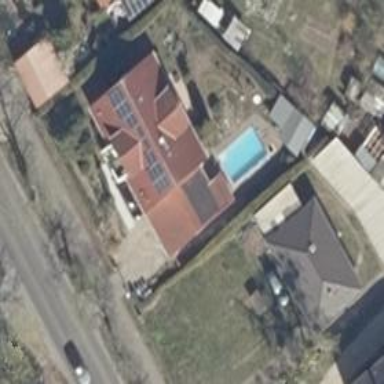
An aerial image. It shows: Swimming pool located in leisure land.